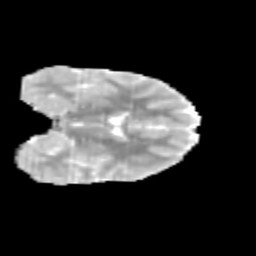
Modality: MD
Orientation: coronal
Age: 10
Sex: female
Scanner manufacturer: siemens
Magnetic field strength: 3 T
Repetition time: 3.8 s
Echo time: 0.07 s